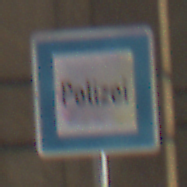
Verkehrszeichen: Polizei
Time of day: MorningAfternoon
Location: Outdoor (Urban)
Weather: PartlyCloudy
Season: NotSpecified
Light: Natural